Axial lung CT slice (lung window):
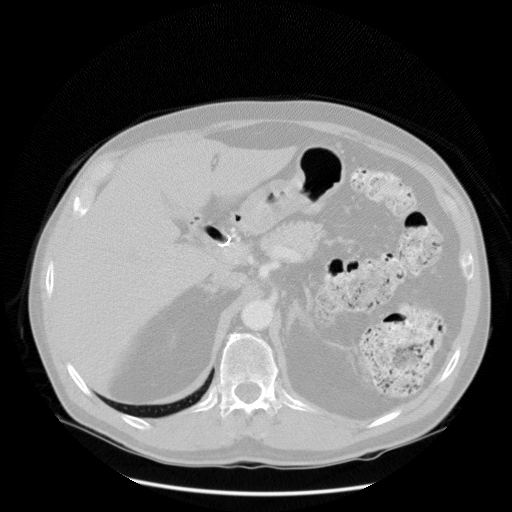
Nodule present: no